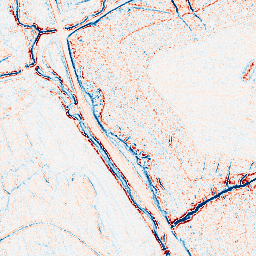
Category: edge_preserving
Decomposition family: bilateral
Decomposition parameters: d: 5
sigma_color: 25
sigma_space: 100
Upsampling method: cubic_mitchell
Upsampling parameters: scale: 2
Upsampling scale: 2